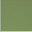
Piece: xx